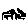
Label: house